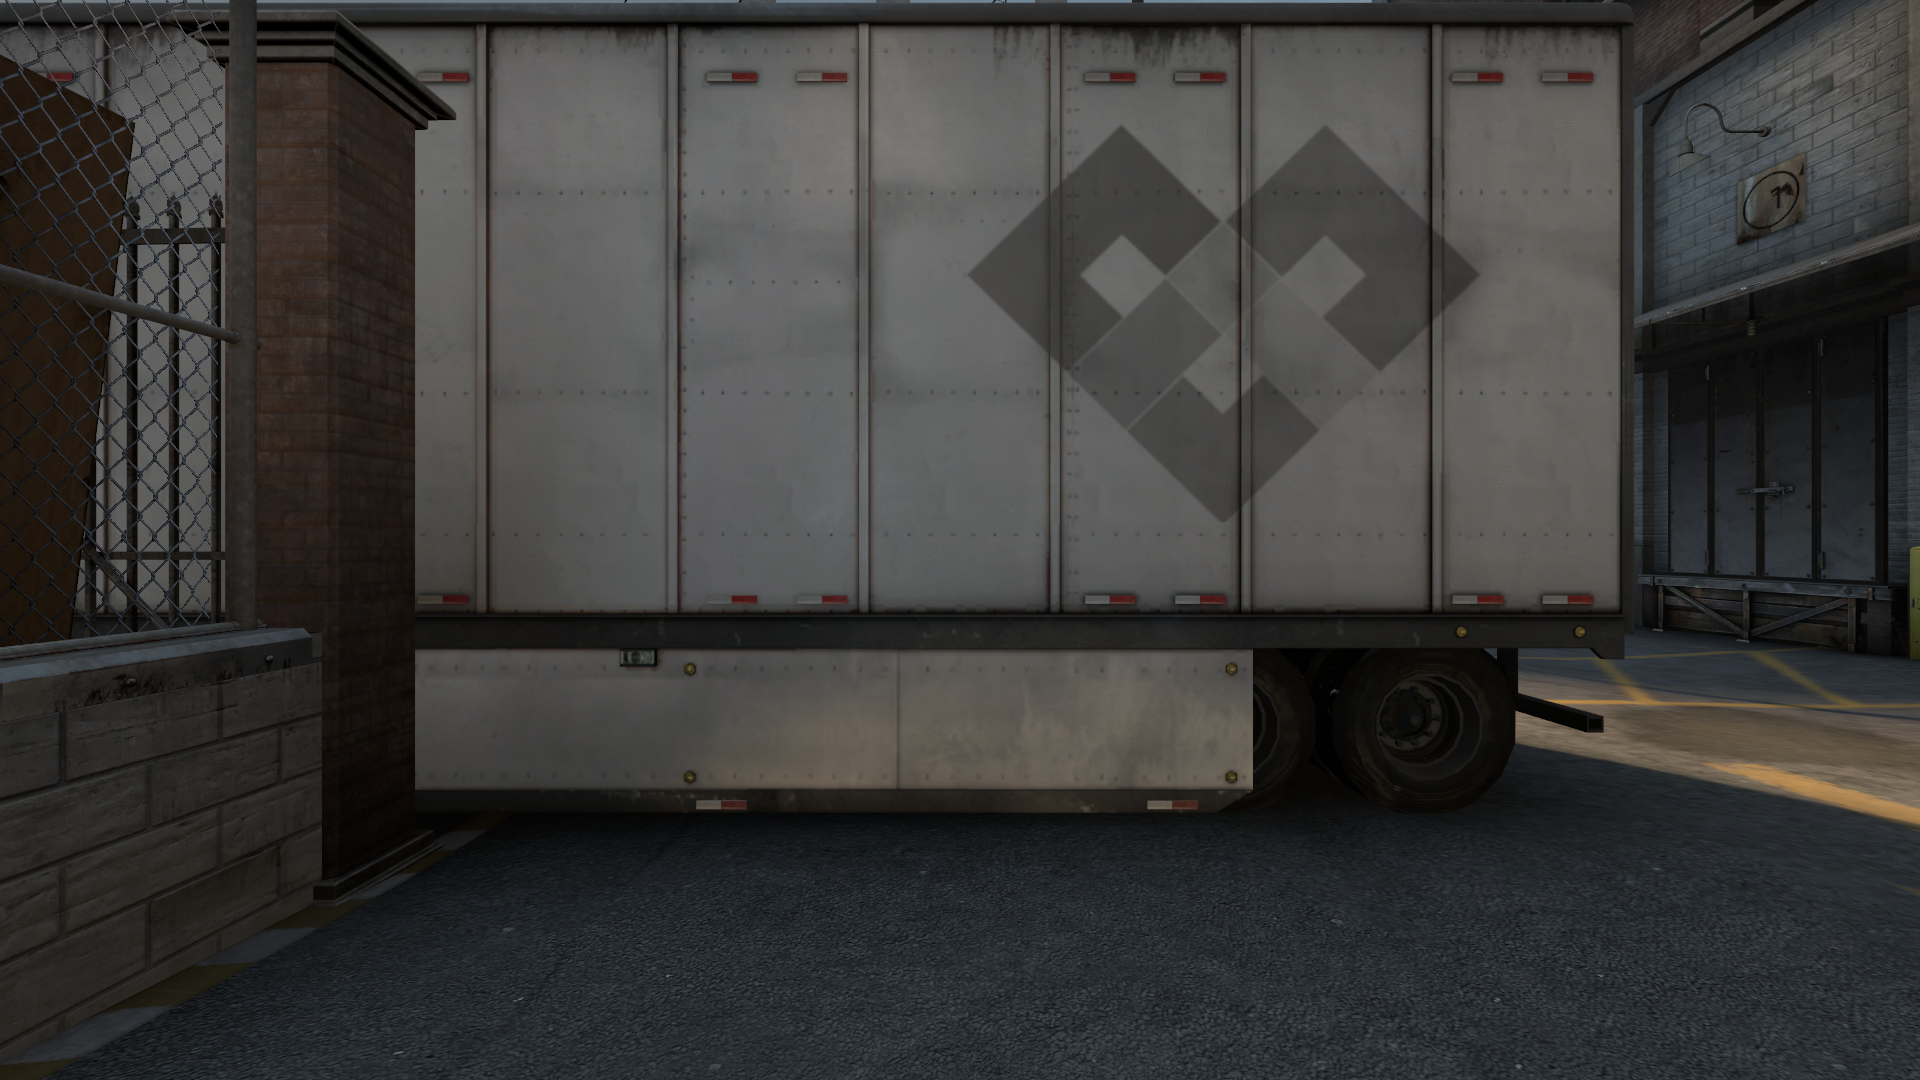
Map: de_train